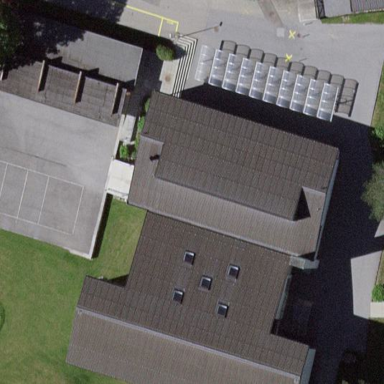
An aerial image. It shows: School building.